Question: I want to create the program with and this login on my and occurs if there is a new file in the folder of server.
My friend already created this program, it is functioning (working) and passes it to me .
Inside the program we using the library and tools of CURL for login on FTP.
On my computer this program not working using DEV C++.
Then I create the new project, rewrite all code of old program, load the library of CURL and Compile.
The program get problem of executing.
Analyze the program there is an anomaly with .
This is a code where is there a anomaly:
'''
char* userpwd = (char*)malloc(strlen(USERNAME)+1+strlen(PASSWORD));
printf("
malloc %s",userpwd);
strcat(userpwd, (const char*)USERNAME);
strcat(userpwd, ":");
strcat(userpwd, (const char*)PASSWORD);
printf("
not %s",userpwd);
'''
Explain how this function:
First, I have to build the variable that contain "USERNAME:PASSWORD".
The problem is after 'char* userpwd = (char*)malloc(strlen(USERNAME)+1+strlen(PASSWORD));'
Because when I print the value of , I have or other characters before the string.
Then is normal the login is incorrect or denied.
This is the image:

For function without problem, I can change the code:
'''
char userpwd[50];
userpwd="USERNAME";
strcat(userpwd, ":");
strcat(userpwd, "PASSWORD");
printf("
not %s",userpwd);
'''
And this function.
But the program read the file 'configuration.txt' for obtain the URL, USERNAME and PASSWORD.
Then is convenient to use 'malloc' but in my computer and on my sister, I have the anomaly of characters.
Thanks for any help possible
I delete the string USERNAME and PASSWORD with colour white for protect my account.
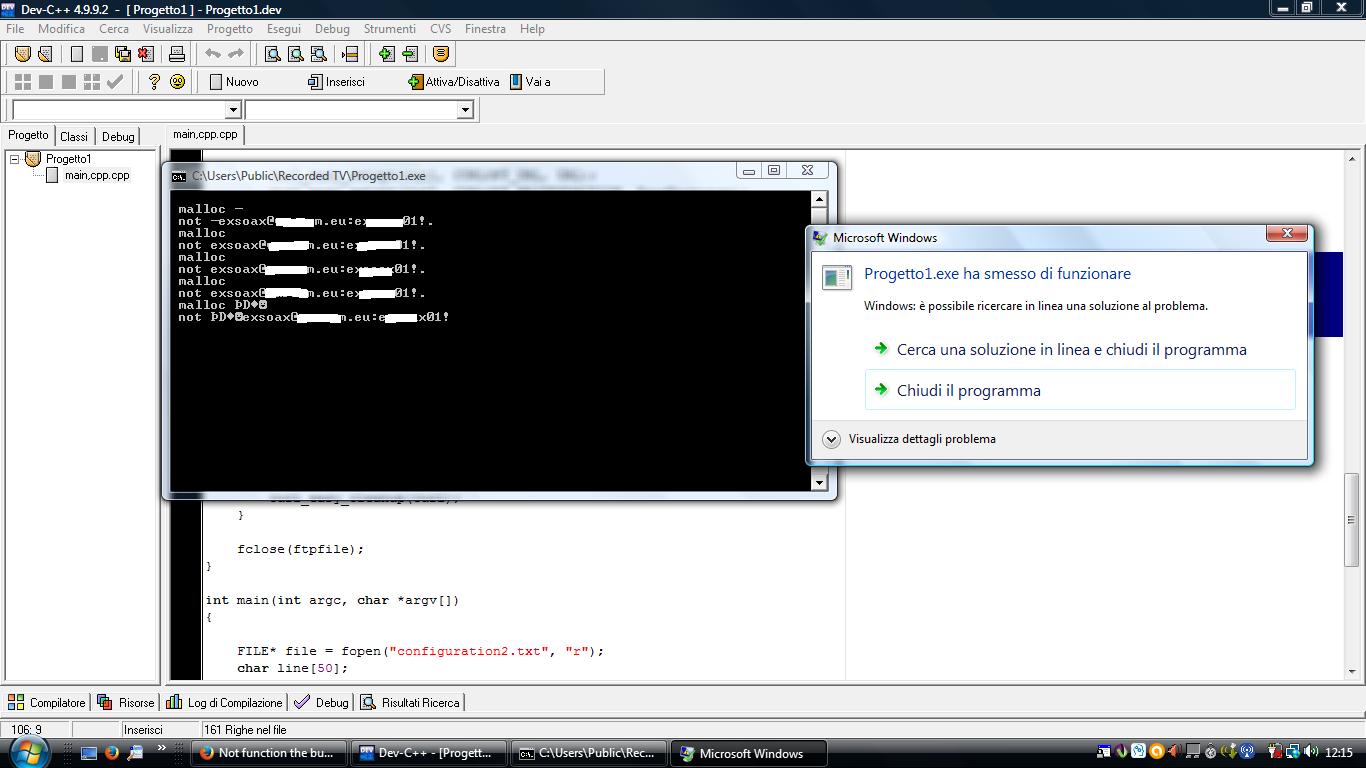
Answer: You forgot to add 1 for the terminating zero.
You also forgot to zero-terminate the string before you 'strcat' onto it.
That leads to undefined behaviour.
'''
char* userpwd = (char*)malloc(strlen(USERNAME) + 1 + strlen(PASSWORD) + 1);
userpwd[0] = 0;
'''
Or (better) use idiomatic C++:
'''
std::string USERNAME;
std::string PASSWORD;
// Load username and password...
std::string pass = USERNAME + ":" + PASSWORD;
'''
and pass 'pass.c_str()' to the login function